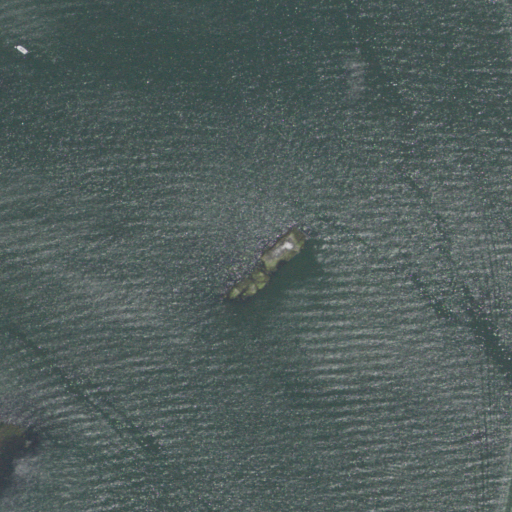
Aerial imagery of bar in New York named Black Tom containing only open water